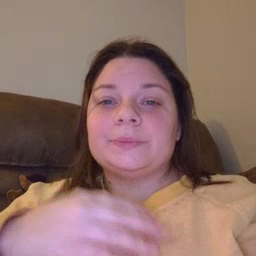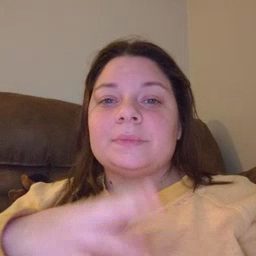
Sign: cute